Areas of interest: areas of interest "Cultural Palace"
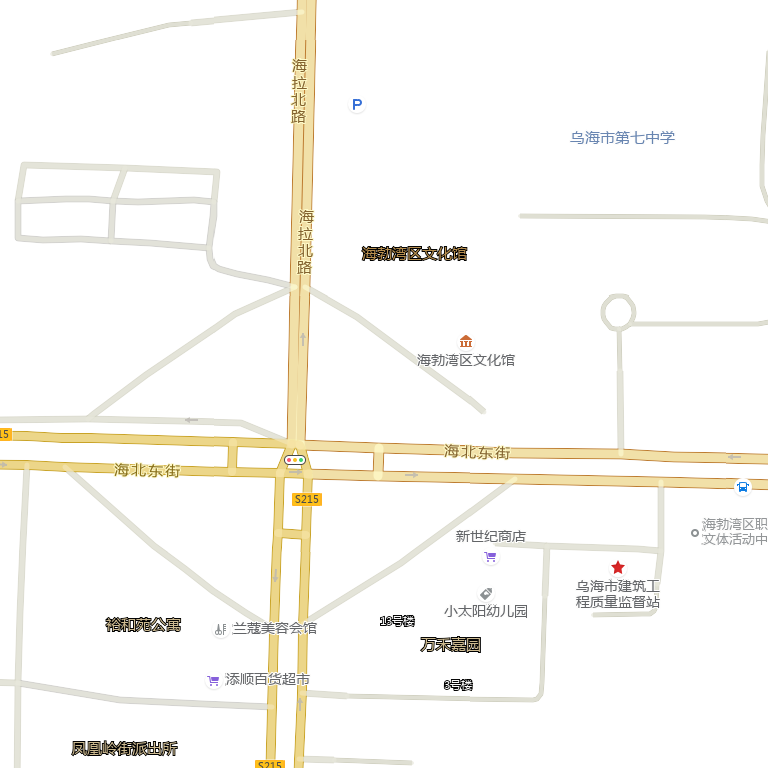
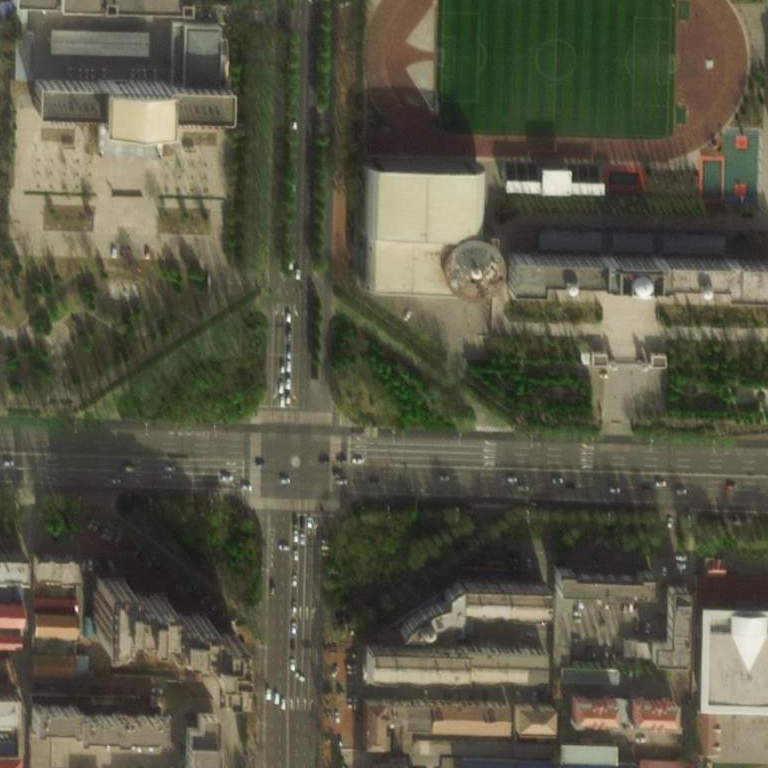